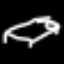
Label: bed